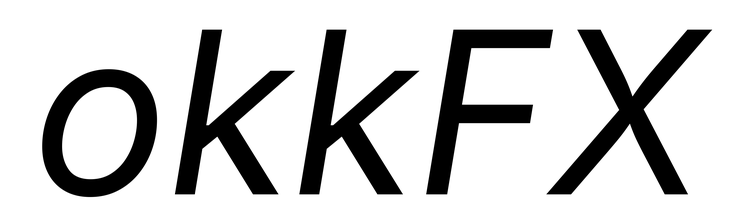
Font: Inter-Italic_Italic